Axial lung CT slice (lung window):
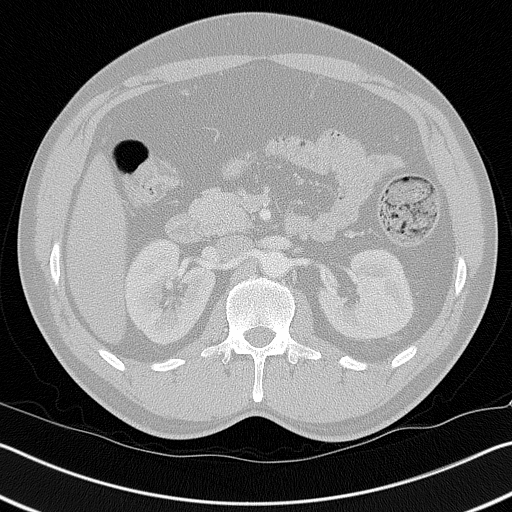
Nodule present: no